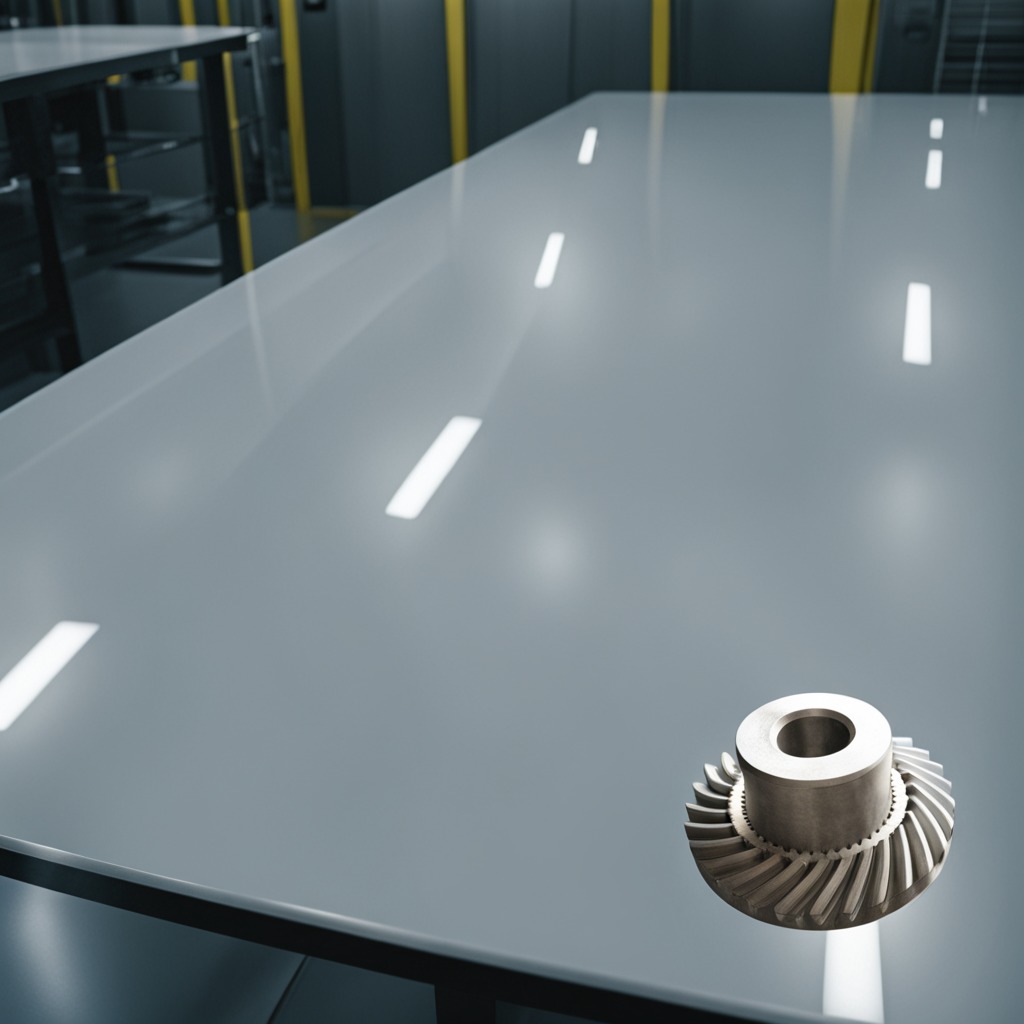
A steel gear with teeth is lying on a high-gloss table in a ship maintenance bay industrial lighting.